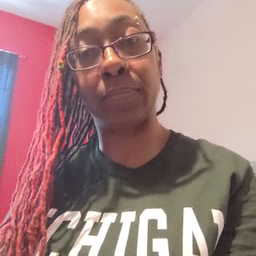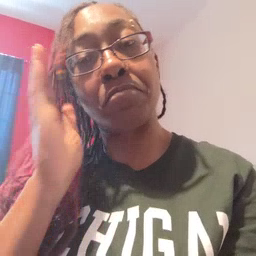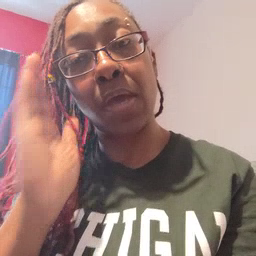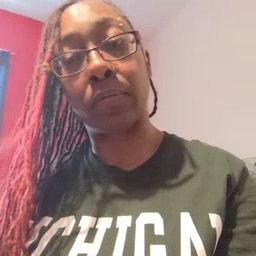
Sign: bed